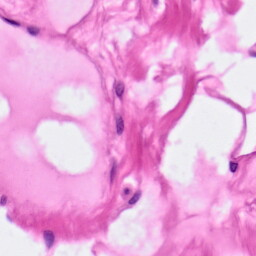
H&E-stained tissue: Pancreatic